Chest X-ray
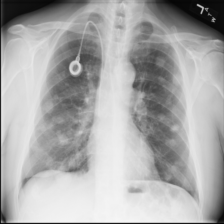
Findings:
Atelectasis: negative
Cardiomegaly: negative
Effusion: negative
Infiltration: negative
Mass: positive
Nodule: negative
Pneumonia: negative
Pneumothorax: negative
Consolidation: negative
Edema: negative
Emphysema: negative
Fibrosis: negative
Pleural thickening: negative
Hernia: negative